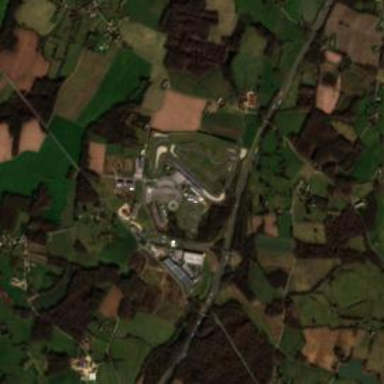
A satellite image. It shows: Sports center tailored for motor sports enthusiasts.